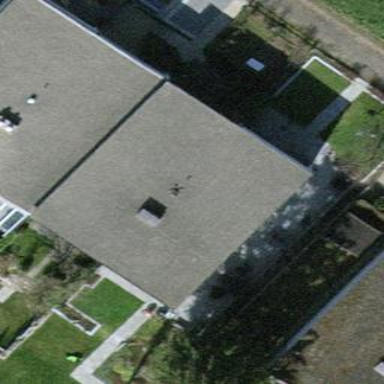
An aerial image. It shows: Terrace building.